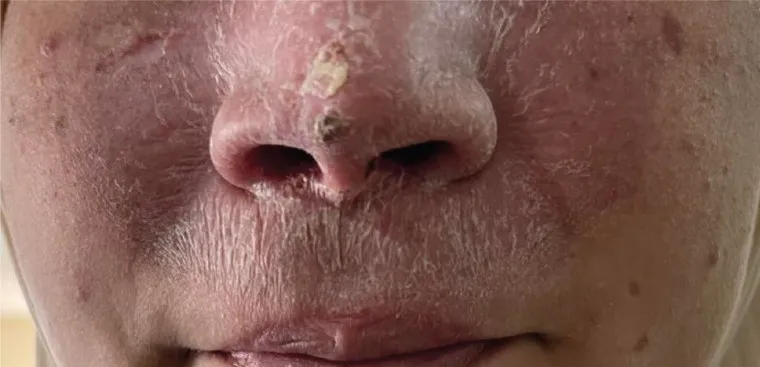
Evolution of the tumour after radiotherapy treatment.
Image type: medical_photograph (skin_photograph)